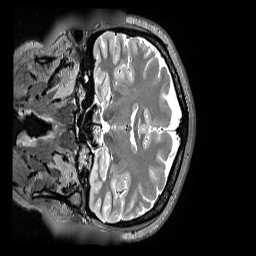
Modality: T2w
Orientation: coronal
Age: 36
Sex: female